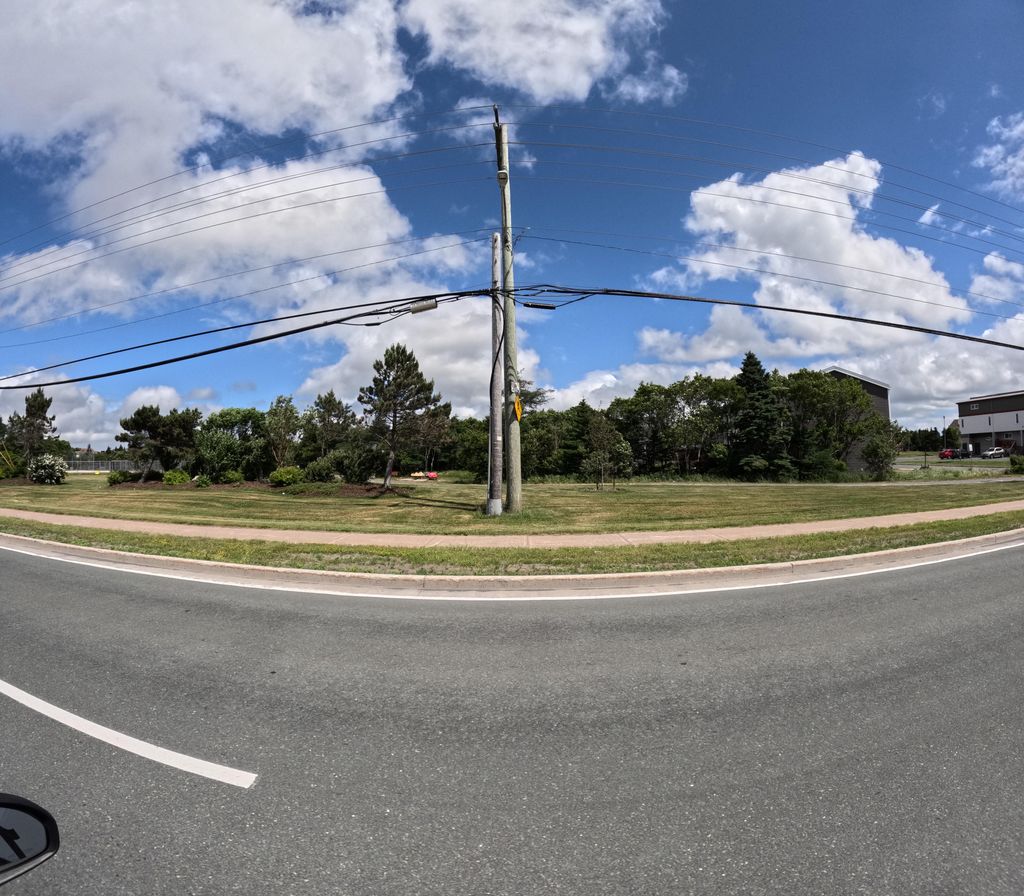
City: st_johns